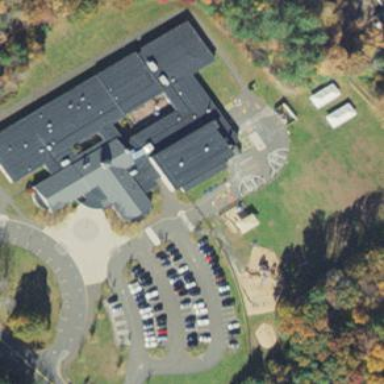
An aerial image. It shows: School.